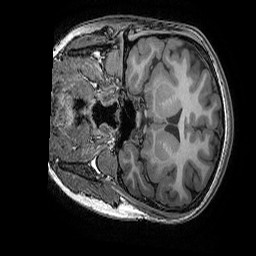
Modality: T1w
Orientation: coronal
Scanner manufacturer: ge
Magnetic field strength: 3 T
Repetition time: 0.008184 s
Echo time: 0.003192 s